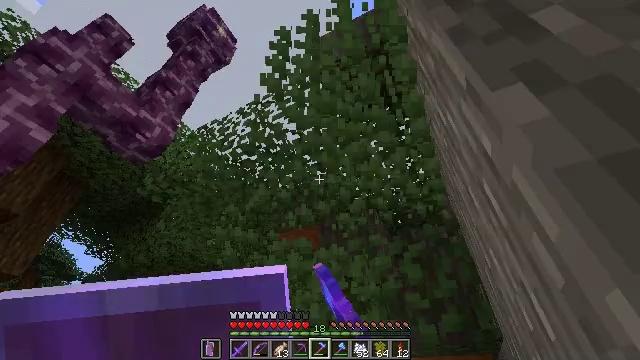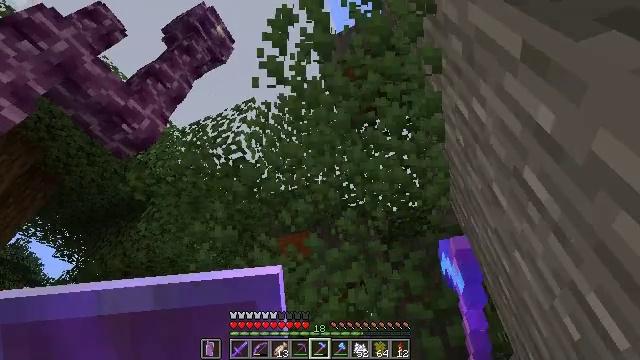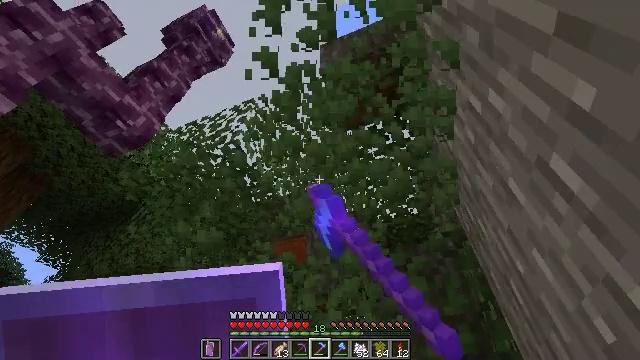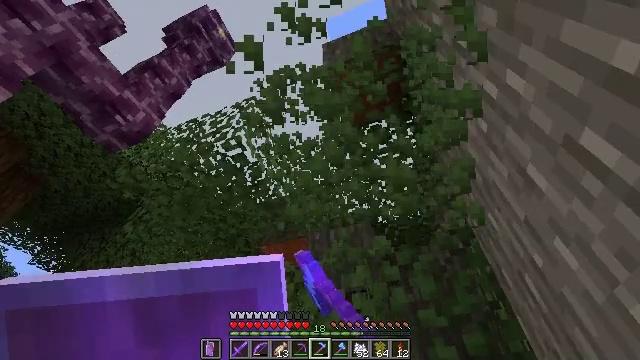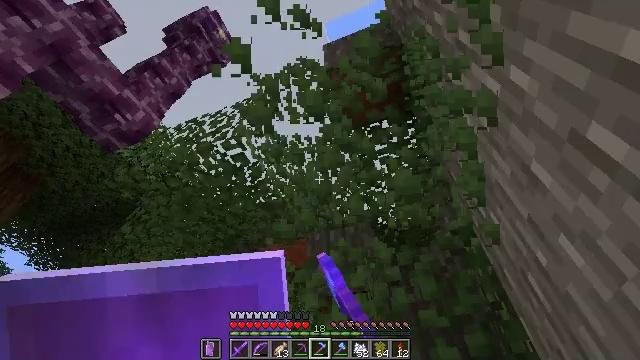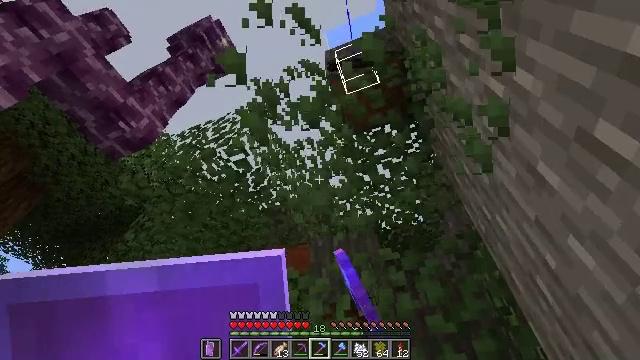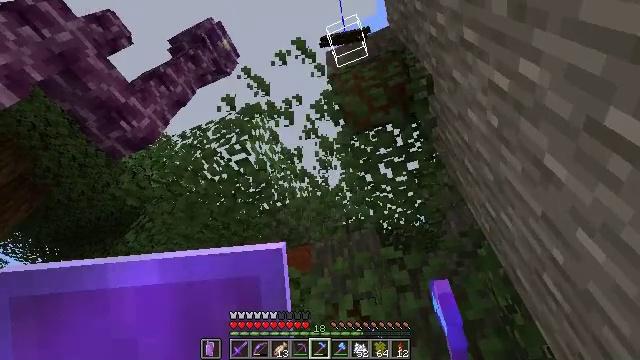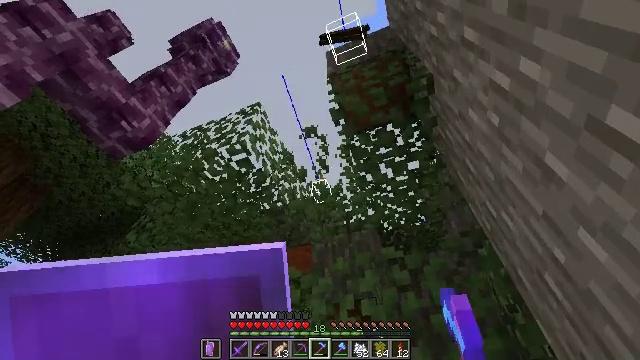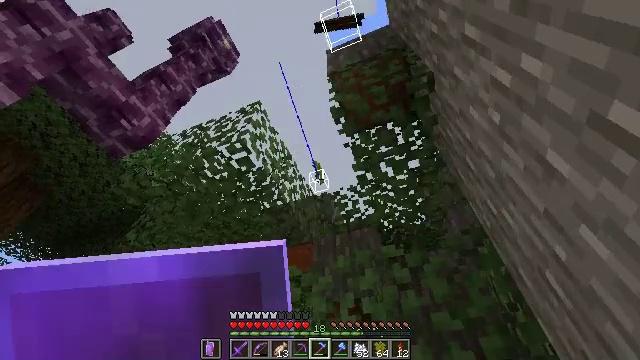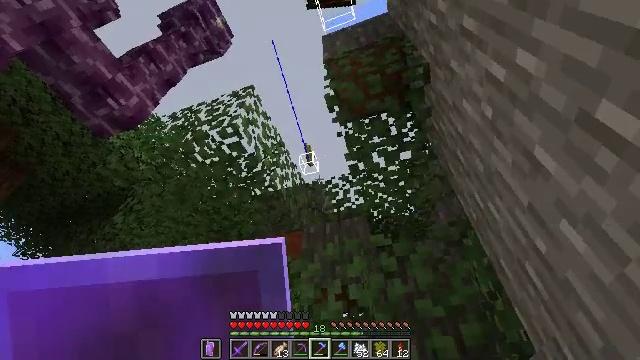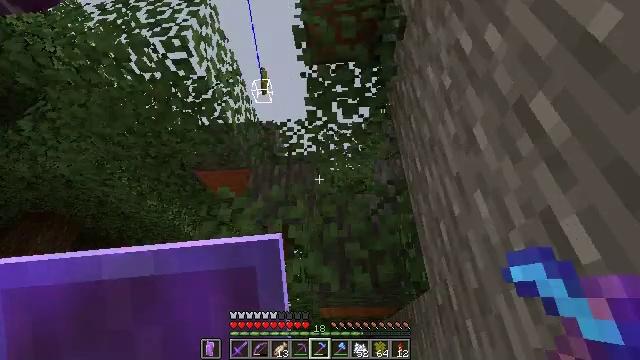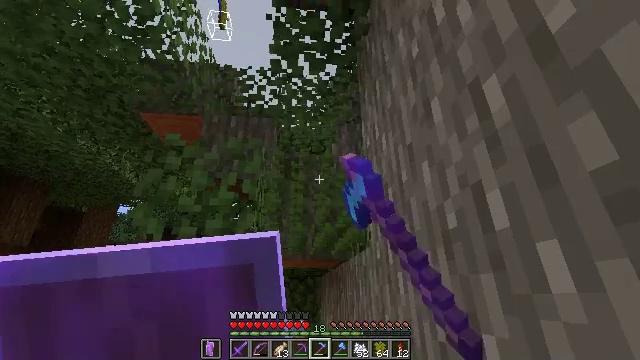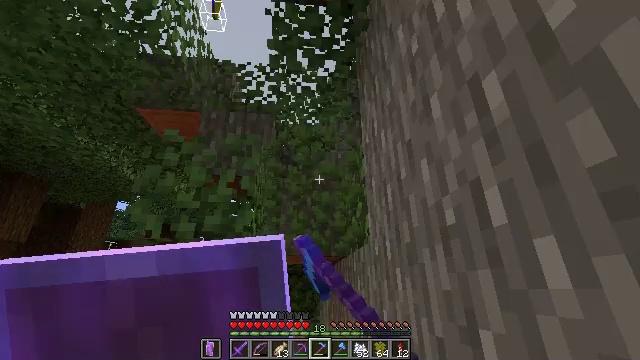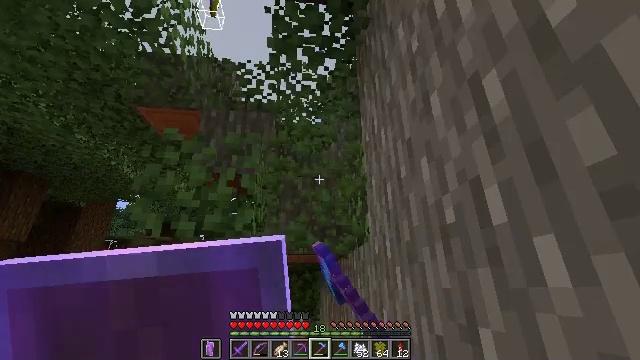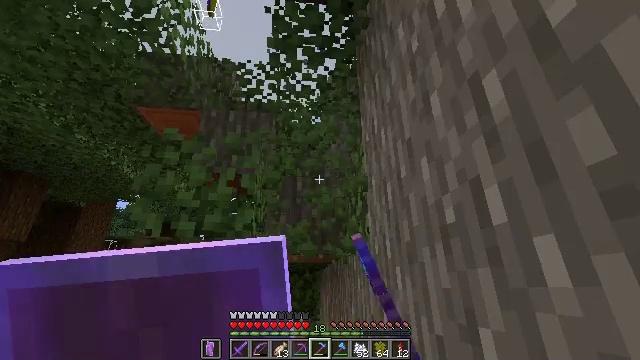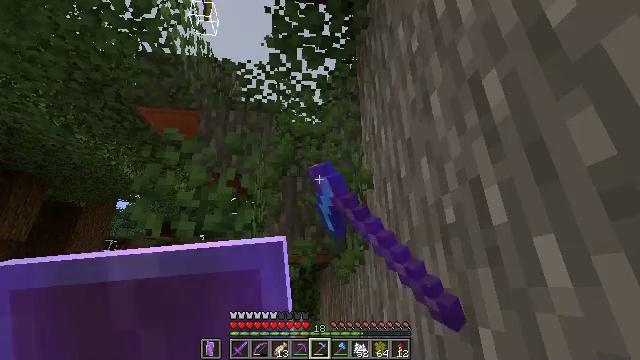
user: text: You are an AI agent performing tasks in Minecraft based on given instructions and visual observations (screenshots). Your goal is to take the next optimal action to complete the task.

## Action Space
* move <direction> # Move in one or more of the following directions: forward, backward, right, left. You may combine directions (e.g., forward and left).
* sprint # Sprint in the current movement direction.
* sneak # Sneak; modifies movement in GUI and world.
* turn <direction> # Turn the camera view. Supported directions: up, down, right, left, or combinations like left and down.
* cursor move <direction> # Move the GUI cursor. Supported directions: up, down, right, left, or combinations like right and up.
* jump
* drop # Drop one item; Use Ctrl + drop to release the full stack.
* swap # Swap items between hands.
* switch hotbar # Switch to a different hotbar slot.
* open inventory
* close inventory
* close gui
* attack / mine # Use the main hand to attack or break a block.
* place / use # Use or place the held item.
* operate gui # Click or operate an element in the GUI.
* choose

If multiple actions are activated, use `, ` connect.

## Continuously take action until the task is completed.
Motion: motion action
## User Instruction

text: Remove acacia leaves from the branches.
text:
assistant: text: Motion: move forward, turn right and up, attack / mine
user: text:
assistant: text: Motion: turn right and up, attack / mine
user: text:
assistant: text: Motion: turn up, attack / mine
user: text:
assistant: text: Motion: attack / mine
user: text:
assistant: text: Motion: turn up, attack / mine
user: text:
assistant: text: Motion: attack / mine
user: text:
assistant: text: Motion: attack / mine
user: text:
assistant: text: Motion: attack / mine
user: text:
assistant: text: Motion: turn right and down, attack / mine
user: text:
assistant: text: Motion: turn right and down, attack / mine
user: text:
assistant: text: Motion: turn right and down, attack / mine
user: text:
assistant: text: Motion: attack / mine
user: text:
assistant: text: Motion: attack / mine
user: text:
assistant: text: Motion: attack / mine
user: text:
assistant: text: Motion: attack / mine
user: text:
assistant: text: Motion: attack / mine
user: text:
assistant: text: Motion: attack / mine
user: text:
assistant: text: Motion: attack / mine
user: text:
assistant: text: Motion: move forward, turn up, attack / mine
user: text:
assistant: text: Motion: move forward, turn up, attack / mine
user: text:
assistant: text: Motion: move forward, turn up, attack / mine
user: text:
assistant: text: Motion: move forward, turn up, attack / mine
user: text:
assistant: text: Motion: move forward, turn up, attack / mine
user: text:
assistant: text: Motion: move forward, turn up, attack / mine
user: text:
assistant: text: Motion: move forward, turn up, attack / mine
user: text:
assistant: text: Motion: move forward, turn up, attack / mine
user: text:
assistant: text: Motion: move forward, turn up, attack / mine
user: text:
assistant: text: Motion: turn up, attack / mine
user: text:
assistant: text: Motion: turn up, attack / mine
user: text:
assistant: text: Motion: turn up, attack / mine